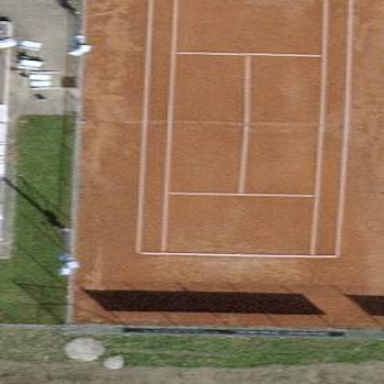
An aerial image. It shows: Tennis court in leisure pitch.